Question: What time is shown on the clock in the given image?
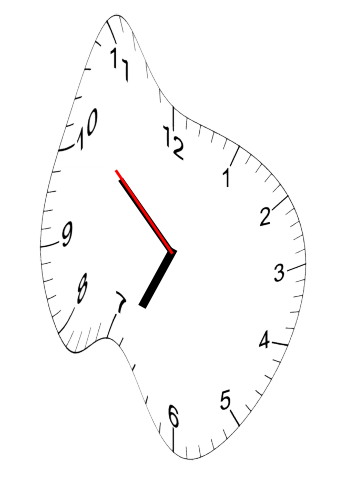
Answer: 06:51:52